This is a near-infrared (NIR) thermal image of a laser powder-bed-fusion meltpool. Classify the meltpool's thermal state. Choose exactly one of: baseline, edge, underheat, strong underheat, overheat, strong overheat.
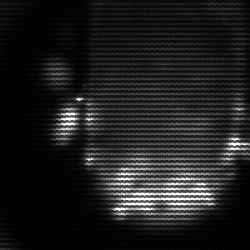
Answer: baseline